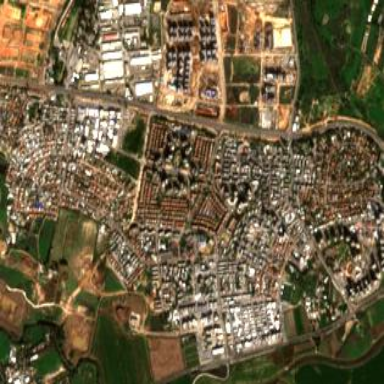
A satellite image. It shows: Residential area located in town.